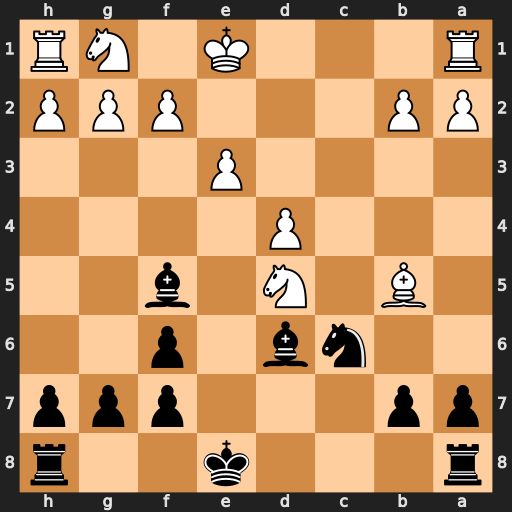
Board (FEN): r3k2r/pp3ppp/2nb1p2/1B1N1b2/3P4/4P3/PP3PPP/R3K1NR
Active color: b
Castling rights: KQkq
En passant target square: -
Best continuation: Be4 f3 Bxd5